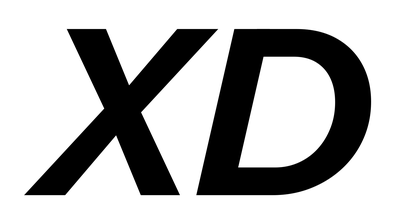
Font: InstrumentSans-Italic_Bold_Italic